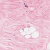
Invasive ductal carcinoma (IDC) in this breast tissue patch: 0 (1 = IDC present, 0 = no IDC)